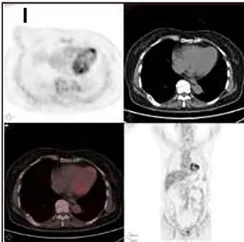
(I) PET/CT showed no recurrence of cardiac mass in the five years of follow-up.
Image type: radiology (pet)